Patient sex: F
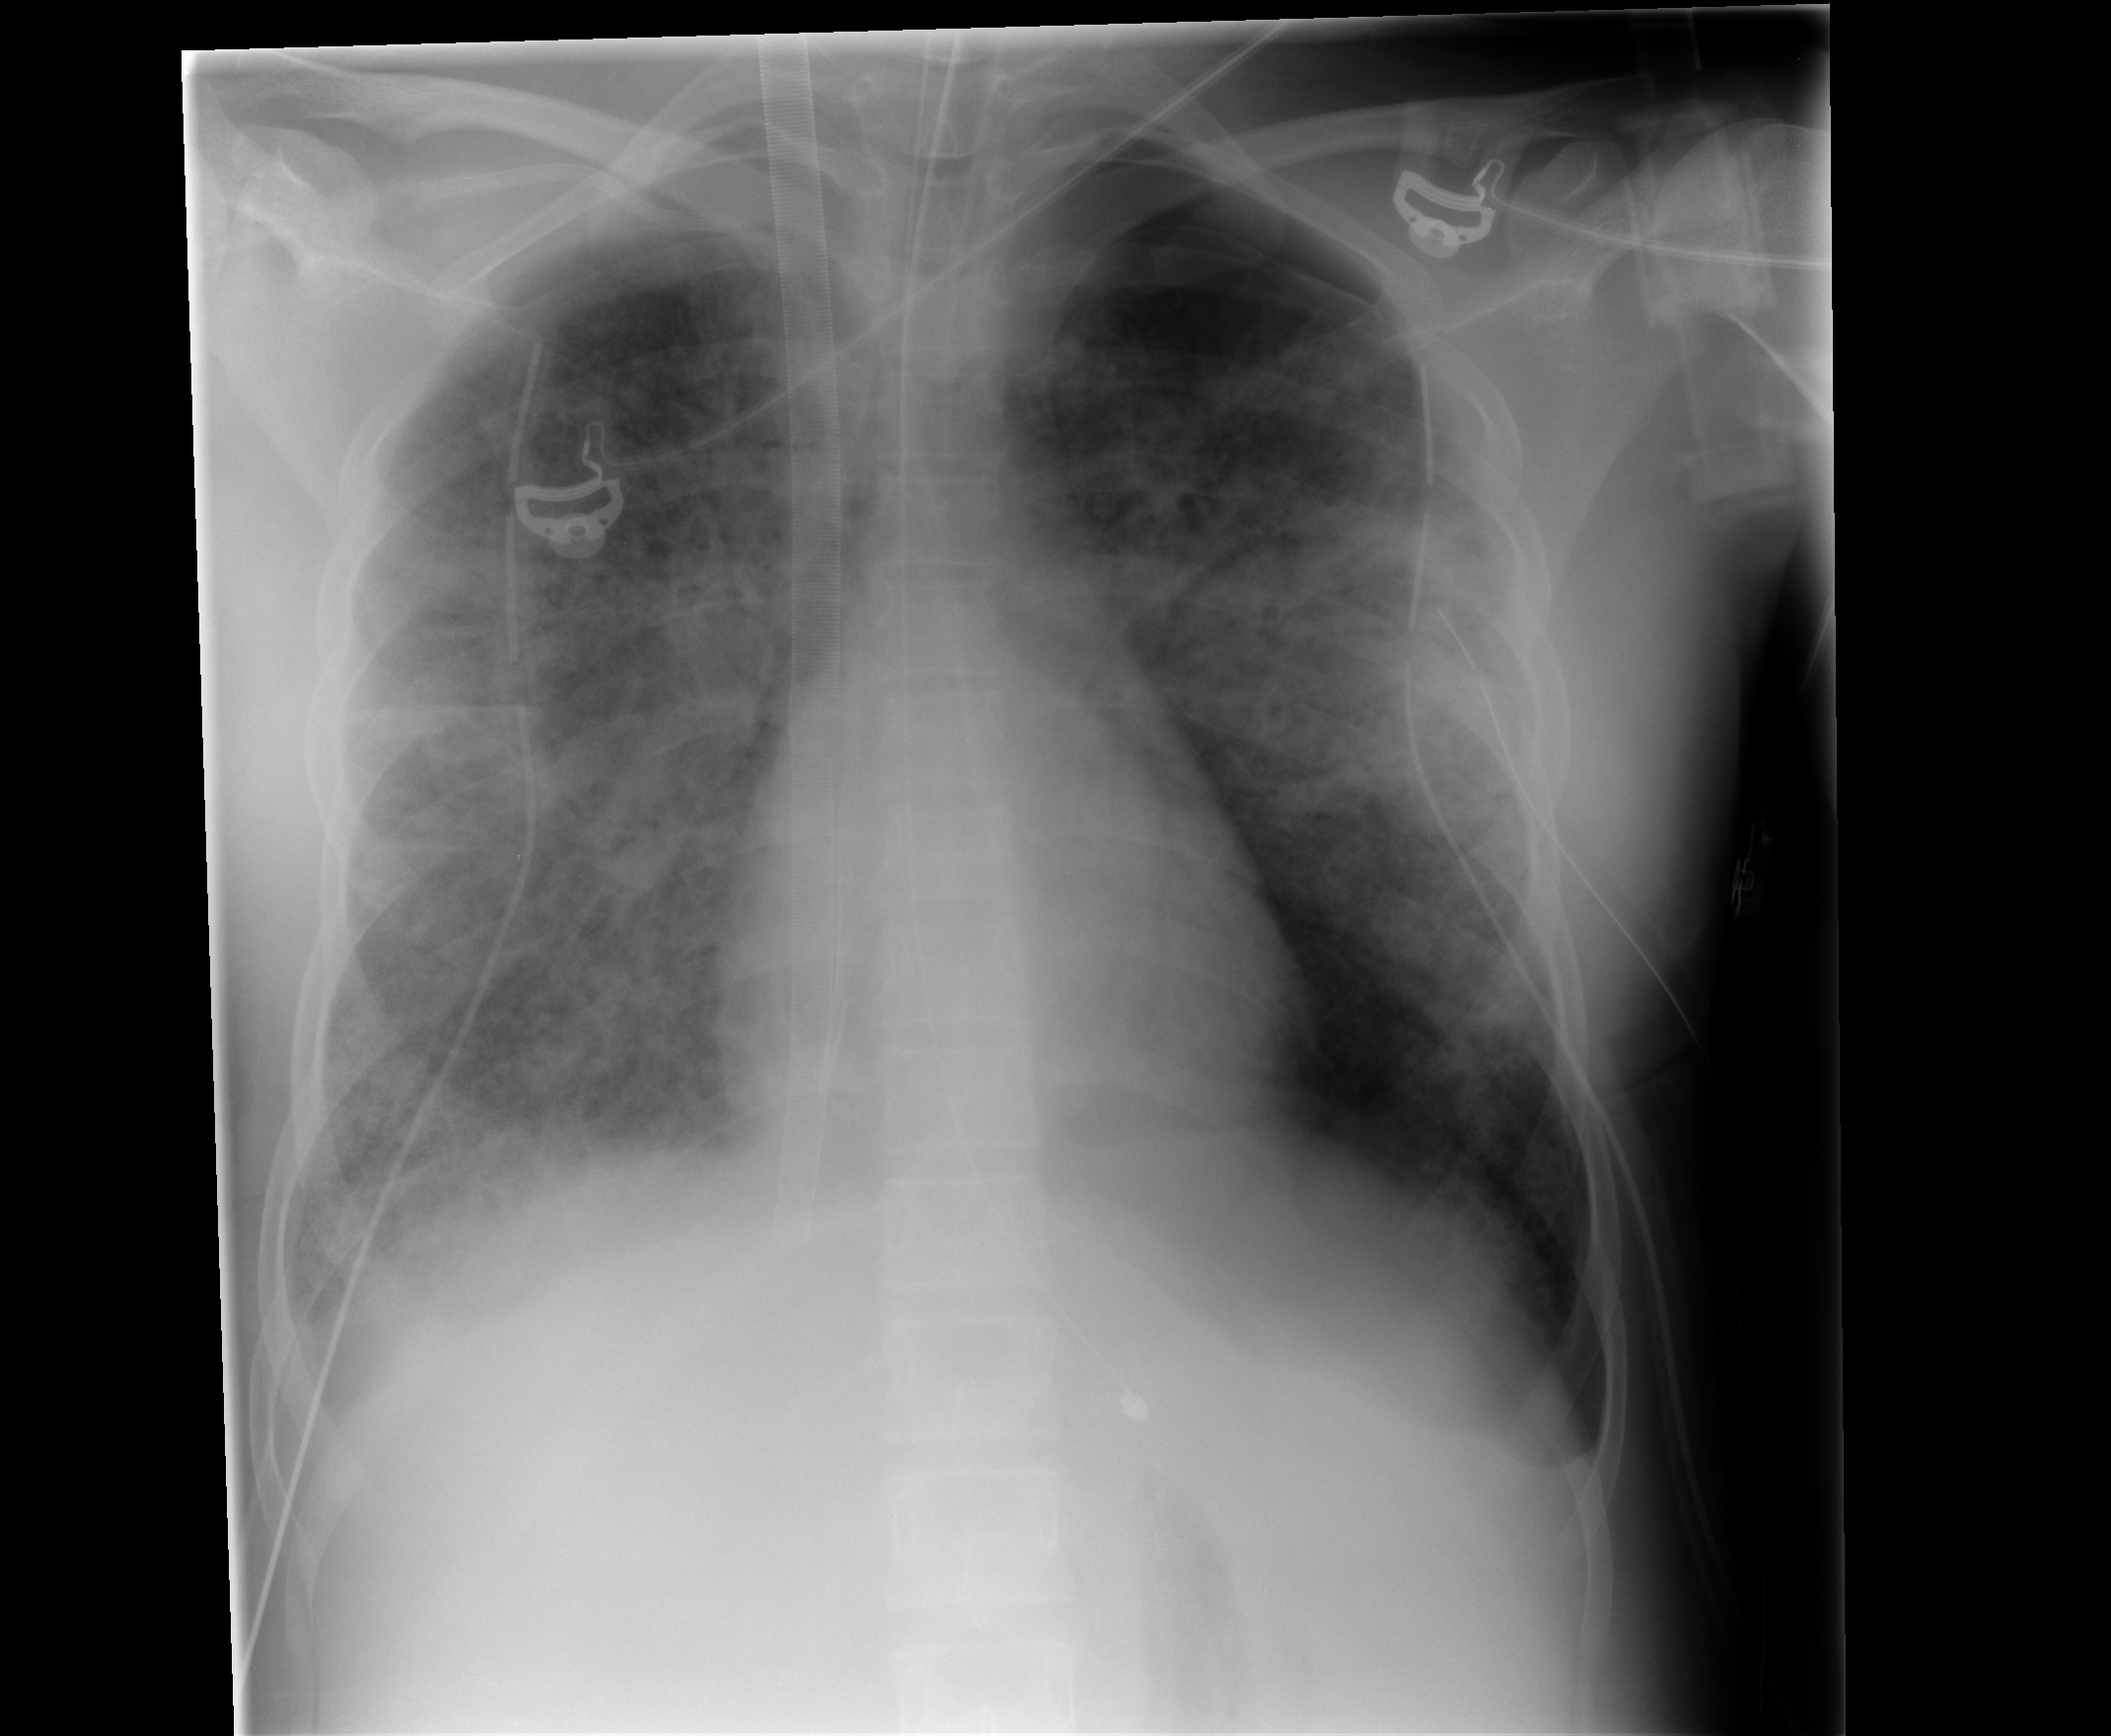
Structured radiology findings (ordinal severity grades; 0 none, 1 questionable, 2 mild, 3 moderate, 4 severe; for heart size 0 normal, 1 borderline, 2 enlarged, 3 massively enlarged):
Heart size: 0
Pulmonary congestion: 1
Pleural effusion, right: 2
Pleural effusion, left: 1
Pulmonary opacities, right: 4
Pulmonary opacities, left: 3
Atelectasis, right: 2
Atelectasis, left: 2